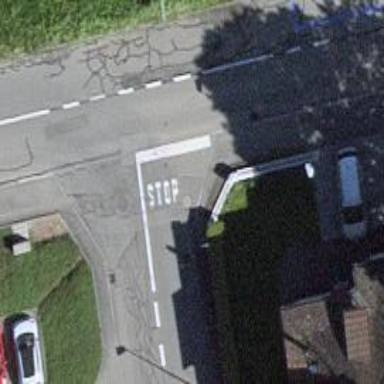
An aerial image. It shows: Road with stop sign.